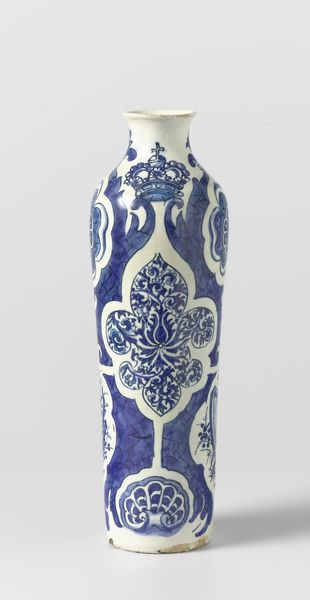
Titel: Vaas (rolwagen)
Künstler: De Metaale Pot
Standort: Amsterdam
Institution: Rijksmuseum
Schlagwörter: blau, weiß, krone, keramik, vase, sprung, blumenvase, hof, bemalt, foto, gefäß, porzellan, gemalt, kreuz, lilie, muschel, steingut, glasiert, glasur, vae, nordalpin, 1800, 1700, realie, vasde, lilie3